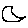
Label: moon